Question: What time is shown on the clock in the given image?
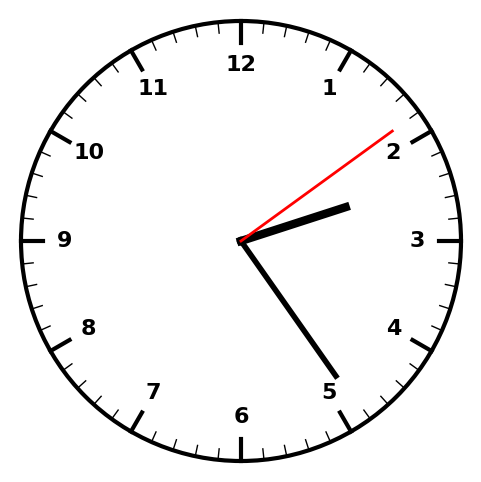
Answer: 02:24:09